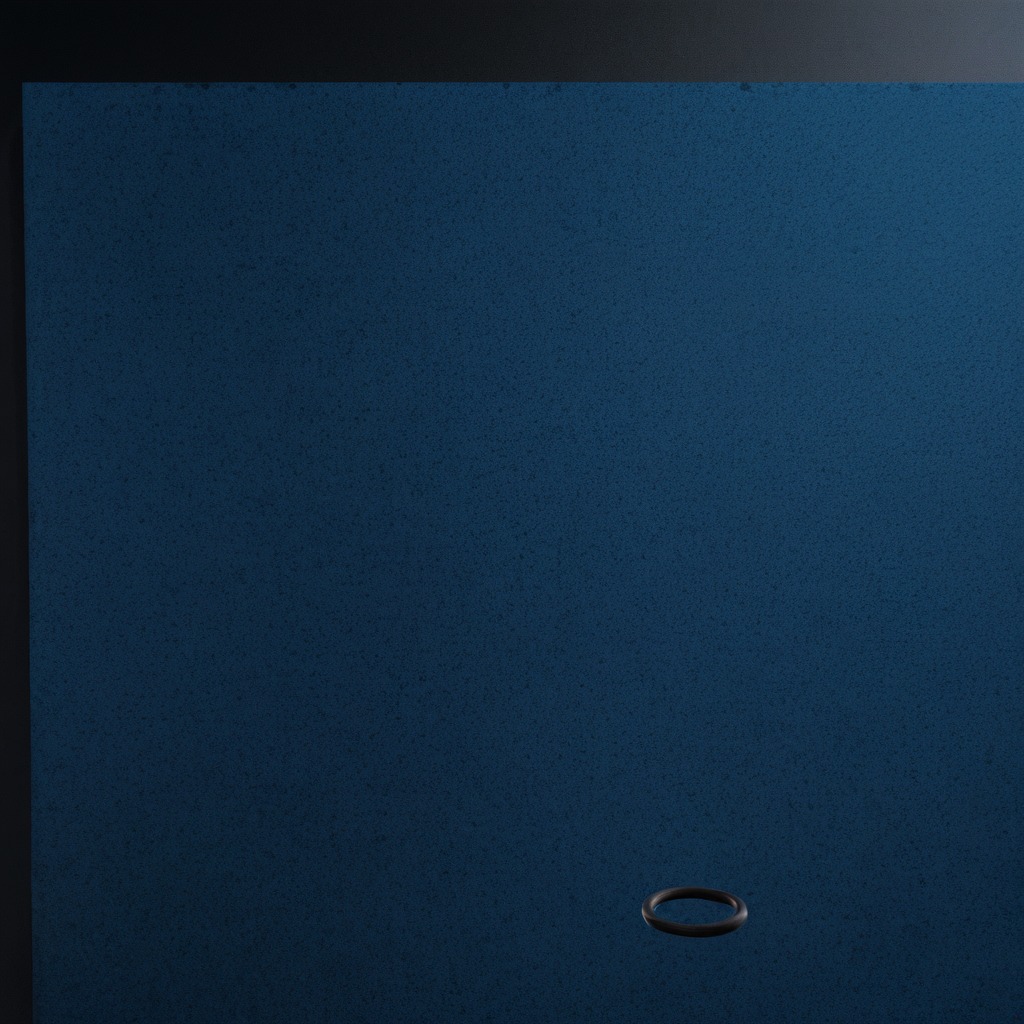
A rubber O-ring is lying on the tabletop.